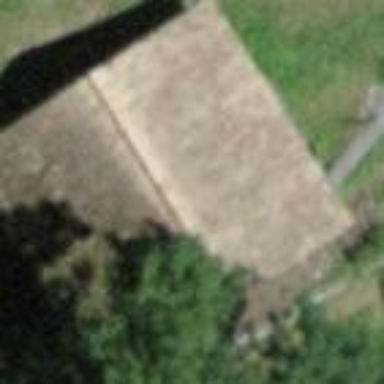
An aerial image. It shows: Farm auxiliary building.